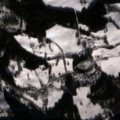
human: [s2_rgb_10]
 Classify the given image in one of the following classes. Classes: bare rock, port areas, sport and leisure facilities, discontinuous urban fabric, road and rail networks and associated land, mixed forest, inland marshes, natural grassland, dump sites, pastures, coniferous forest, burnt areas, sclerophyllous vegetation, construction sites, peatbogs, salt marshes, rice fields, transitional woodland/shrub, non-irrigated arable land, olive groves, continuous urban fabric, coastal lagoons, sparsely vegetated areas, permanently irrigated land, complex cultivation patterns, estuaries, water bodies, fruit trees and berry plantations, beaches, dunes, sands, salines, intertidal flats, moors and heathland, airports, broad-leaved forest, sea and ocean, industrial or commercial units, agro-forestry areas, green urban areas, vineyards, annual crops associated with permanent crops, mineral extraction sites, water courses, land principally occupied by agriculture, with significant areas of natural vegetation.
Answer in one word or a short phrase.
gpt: pastures, coniferous forest